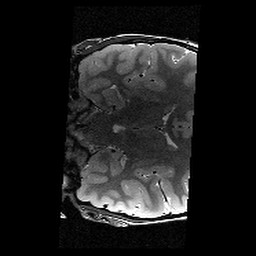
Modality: T2w
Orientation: coronal
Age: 10
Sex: male
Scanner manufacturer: siemens
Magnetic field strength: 3 T
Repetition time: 9.23 s
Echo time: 0.067 s